Question:
Here is a simple text on a web site, I would like to know what is the 'My First Heading' length and height in how many pixel and at which position... How can I detect it via javascript? Thanks.
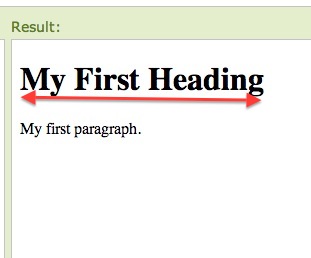
Answer: you can create a temporary h1 element with display: inline style... and than get the offsetWidth.
try this:
'''
<script type="text/javascript">
var domId = 'dom-id' + Math.random();
var temp = document.createElement('div');
var body = document.getElementsByTagName('body')[0];
body.appendChild(temp);
var text = document.getElementsByTagName('h1')[0].innerHTML;
var width = null;
var tempH1 = null;
temp.innerHTML = '<h1 style="display: inline" id="' + domId + '">' + text + '</h1>';
tempH1 = document.getElementById(domId);
width = tempH1.offsetWidth;
body.removeChild(temp);
alert(width);
</script>
'''